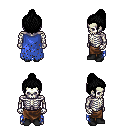
a pixel art fantasy rpg character, male body template, skeleton, blue tattered cape, robe skirt, black short topknot hairstyle, black shoes, four views (front, back, left, right), 2x2 character sprite sheet, small pixel art, hard edges, no anti-aliasing